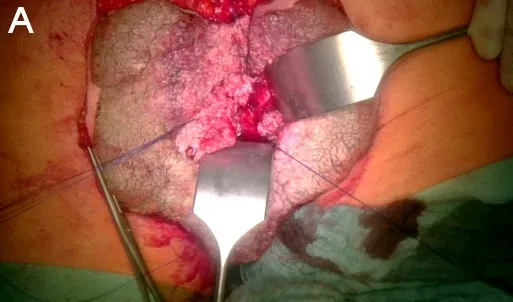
A) Situation prior the en bloc resection of the condylomata acuminate. The mucosa of the musculus sphincter ani externus is armed by sutures.
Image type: medical_photograph (other_medical_photograph)